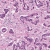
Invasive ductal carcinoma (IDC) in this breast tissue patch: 1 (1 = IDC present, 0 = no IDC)